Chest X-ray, PA view. Patient: 46 years old, sex M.
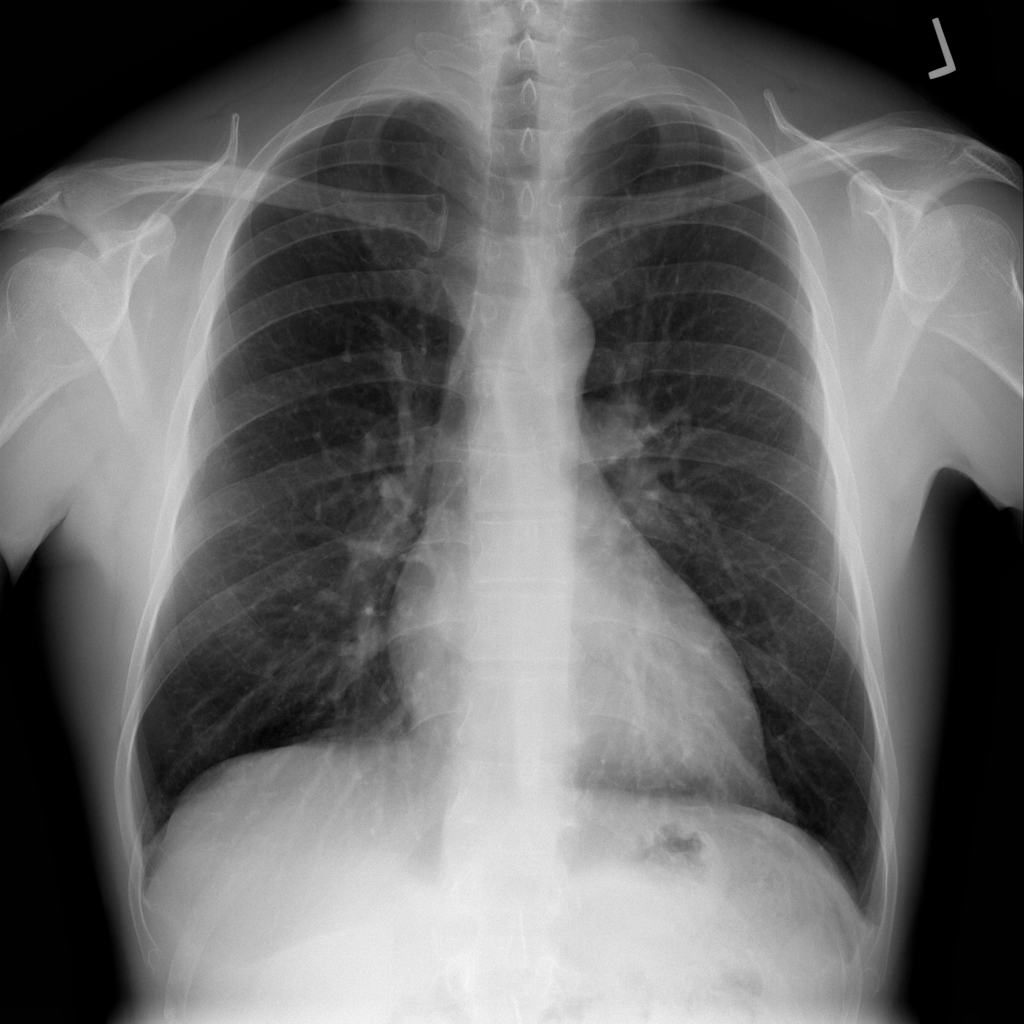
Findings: No Finding